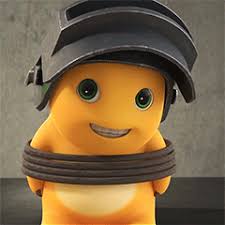
Label: nailong